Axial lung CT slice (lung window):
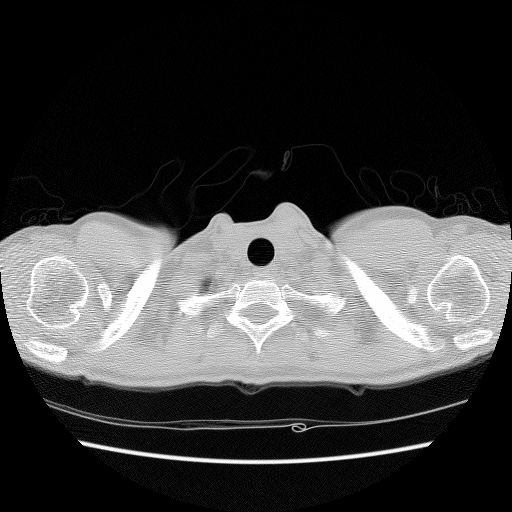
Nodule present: no